Question: I've removed the text for UIBarButton in AppDelegate:
'''
[[UIBarButtonItem appearance] setBackButtonTitlePositionAdjustment:UIOffsetMake(0, -1000.f) forBarMetrics:UIBarMetricsDefault];
'''
Which works like a charm:

As you can see, this doesn't align the navigation title at horizontal center. What is the best solution to accomplish this globally for all views.
PS: I am using Storyboard.
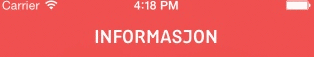
Answer: You can create your own custom titleView with a UILabel as follows:
'''
UIView *titleView = [[UIView alloc]initWithFrame:CGRectMake(0,0,100,50)];
UILabel *titleLabel = [[UILabel alloc]initWithFrame:CGRectMake(0,0,100,50)];
titleLabel.textAlignment = NSTextAlignmentCenter;
titleLabel.text = @"PAKKELISTE";
[titleView addSubview:titleLabel];
self.navigationItem.titleView = titleView;
'''
The details of the frames, text, alignment, etc. are just an example. The main idea though is that you set a custom UIView as the navigationItem's titleView.
It could also be an issue with your back button offset. Try this approach instead for removing the "back" text (I haven't tried this before, but I'm curious if it will work).
'''
self.navigationController.navigationBar.topItem.title = @"";
'''